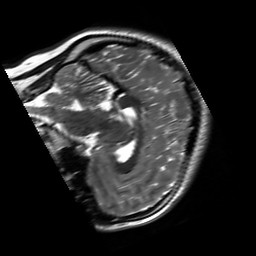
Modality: T2w
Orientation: sagittal
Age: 27
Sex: female
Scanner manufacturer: siemens
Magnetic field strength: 3 T
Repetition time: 8.53 s
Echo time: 0.091 s